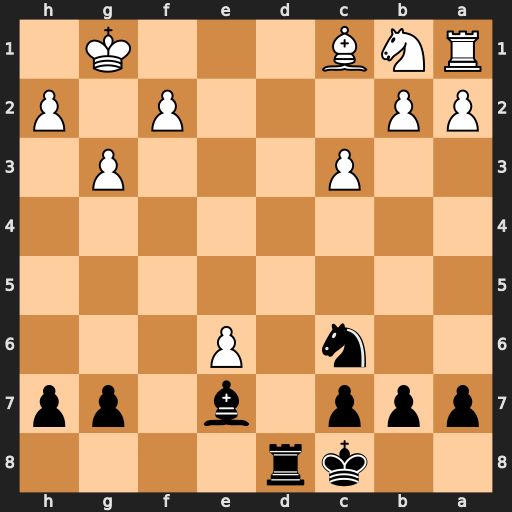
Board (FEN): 2kr4/ppp1b1pp/2n1P3/8/8/2P3P1/PP3P1P/RNB3K1
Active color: b
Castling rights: -
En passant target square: -
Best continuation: Rd1+ Kg2 Rxc1